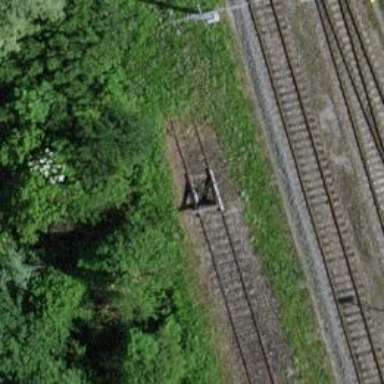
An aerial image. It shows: Railway buffer stop.